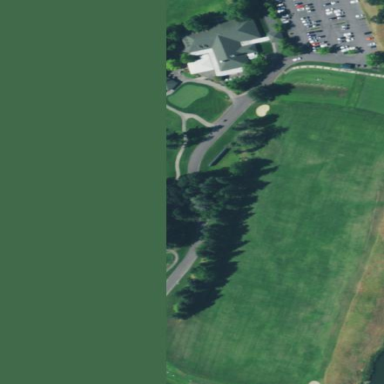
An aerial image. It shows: Practice golf area with grass landuse.